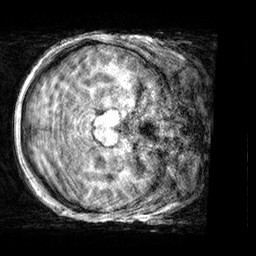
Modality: T1w
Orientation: axial
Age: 22
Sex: male
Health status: healthy
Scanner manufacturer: siemens
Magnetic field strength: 3 T
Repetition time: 2.3 s
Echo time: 0.00303 s